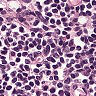
Metastatic tissue present: no